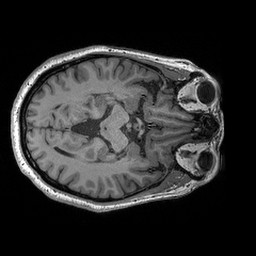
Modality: T1w
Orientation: axial
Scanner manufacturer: siemens
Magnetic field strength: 3 T
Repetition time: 2.3 s
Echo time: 0.00298 s